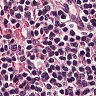
Metastatic tissue present: no